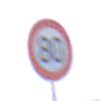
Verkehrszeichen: Geschwindigkeit80
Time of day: Midday
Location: Outdoor (Nature)
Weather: PartlyCloudy
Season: NotSpecified
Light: Natural